Question:
Can you help me in this problem, I try to display data from in firebase in Listview, but Not Display anything!
'''
ListView listView;
FirebaseDatabase firebaseDatabase;
DatabaseReference databaseReference;
ArrayList<String> arrayList = new ArrayList<>();
@Override
protected void onCreate(Bundle savedInstanceState) {
super.onCreate(savedInstanceState);
setContentView(R.layout.activity_fairbase_list);
firebaseDatabase=FirebaseDatabase.getInstance();
databaseReference= firebaseDatabase.getReference("Users");
listView=(ListView) findViewById(R.id.list);
final ArrayAdapter<String> arrayAdapter= new ArrayAdapter<String>(this ,android.R.layout.simple_list_item_1,arrayList);
listView.setAdapter(arrayAdapter);
Toast.makeText(this, "ok", Toast.LENGTH_SHORT).show();
databaseReference.addChildEventListener(new ChildEventListener() {
@Override
public void onChildAdded(DataSnapshot dataSnapshot, String s) {
String value=dataSnapshot.getValue(String.class);
arrayList.add(value);
arrayAdapter.notifyDataSetChanged();
}
'''
}
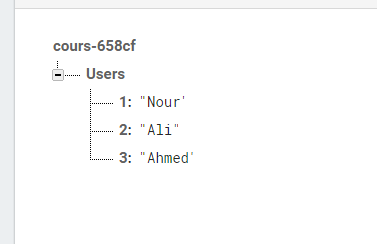
Answer: '''
public class MainActivity extends AppCompatActivity{
ListView listView;
FirebaseDatabase firebaseDatabase;
DatabaseReference databaseReference;
ArrayList<String> arrayList = new ArrayList<>();
ArrayAdapter<String> arrayAdapter;
@Override
protected void onCreate(Bundle savedInstanceState) {
super.onCreate(savedInstanceState);
setContentView(R.layout.activity_main);
firebaseDatabase = FirebaseDatabase.getInstance();
databaseReference = firebaseDatabase.getReference("Users");
listView = (ListView) findViewById(R.id.lists);
Toast.makeText(this, "ok", Toast.LENGTH_SHORT).show();
databaseReference.addChildEventListener(new ChildEventListener() {
@Override
public void onChildAdded(DataSnapshot dataSnapshot, String s) {
String value=dataSnapshot.getValue(String.class);
arrayList.add(value);
arrayAdapter = new ArrayAdapter<String>(MainActivity.this, android.R.layout.simple_list_item_1, arrayList);
listView.setAdapter(arrayAdapter);
}
@Override
public void onChildChanged(DataSnapshot dataSnapshot, String s) {
}
@Override
public void onChildRemoved(DataSnapshot dataSnapshot) {
}
@Override
public void onChildMoved(DataSnapshot dataSnapshot, String s) {
}
@Override
public void onCancelled(DatabaseError databaseError) {
}
});
}}
'''
This listener is actually used for lists, so its not from the listener.
Also since the user is not authenticated you need to change the rules in your database to :-
'''
{
"rules": {
".read": "true",
".write": "true"
}
}
'''